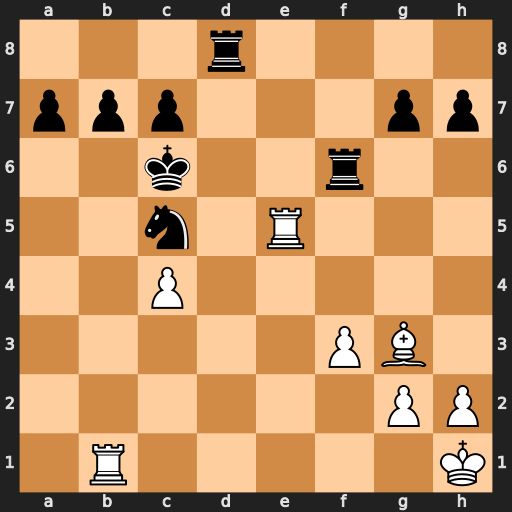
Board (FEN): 3r4/ppp3pp/2k2r2/2n1R3/2P5/5PB1/6PP/1R5K
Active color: w
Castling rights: -
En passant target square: -
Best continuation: Bh4 Rfd6 Bxd8